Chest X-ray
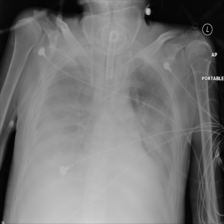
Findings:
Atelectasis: negative
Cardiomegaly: negative
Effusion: positive
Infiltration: negative
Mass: negative
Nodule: negative
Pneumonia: negative
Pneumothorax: negative
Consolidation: negative
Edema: positive
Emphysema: negative
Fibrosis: negative
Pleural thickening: negative
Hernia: negative